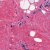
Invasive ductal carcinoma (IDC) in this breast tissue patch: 0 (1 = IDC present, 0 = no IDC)